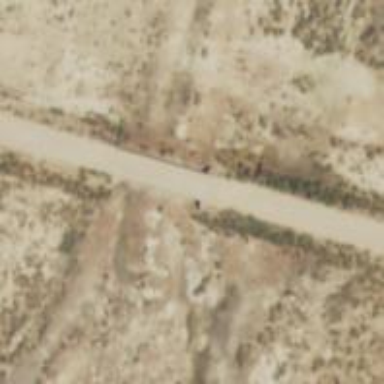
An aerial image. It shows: Unclassified road with bridge.